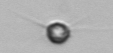
Label: Acanthoica_quattrospina